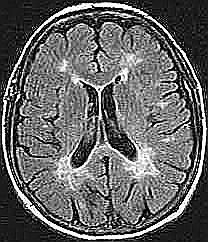
Label: notumor